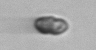
Label: Dinophyceae